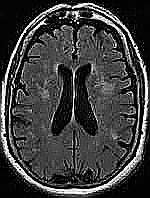
Label: notumor